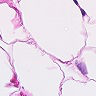
Metastatic tissue present: no